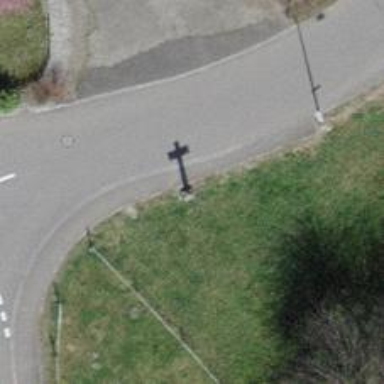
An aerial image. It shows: Wayside cross with historic significance.